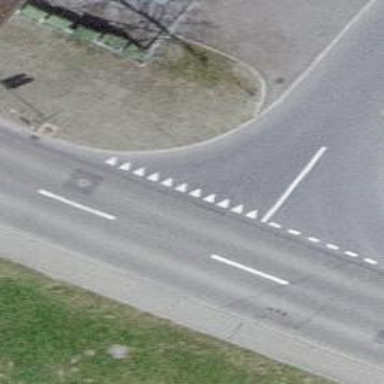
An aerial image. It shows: Road with "give way" sign.